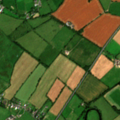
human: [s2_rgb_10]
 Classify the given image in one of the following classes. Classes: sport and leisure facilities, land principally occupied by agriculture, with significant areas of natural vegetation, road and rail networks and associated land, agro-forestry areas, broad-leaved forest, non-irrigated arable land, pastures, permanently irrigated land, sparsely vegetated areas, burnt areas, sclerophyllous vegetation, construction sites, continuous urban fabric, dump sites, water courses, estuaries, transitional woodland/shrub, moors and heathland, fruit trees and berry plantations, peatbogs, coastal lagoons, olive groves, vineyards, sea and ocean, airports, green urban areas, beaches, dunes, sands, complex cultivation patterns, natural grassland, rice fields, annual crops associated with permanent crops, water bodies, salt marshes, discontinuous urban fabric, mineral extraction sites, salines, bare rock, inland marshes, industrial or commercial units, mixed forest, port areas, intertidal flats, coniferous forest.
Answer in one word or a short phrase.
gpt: non-irrigated arable land, pastures, land principally occupied by agriculture, with significant areas of natural vegetation